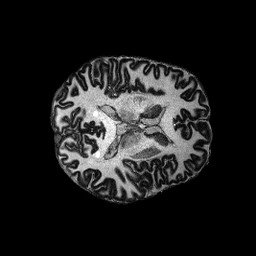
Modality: MP2RAGE
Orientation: axial